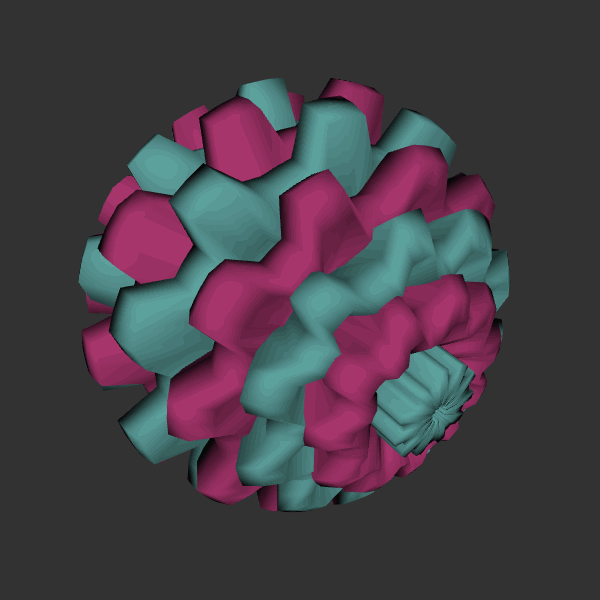
Background: dark